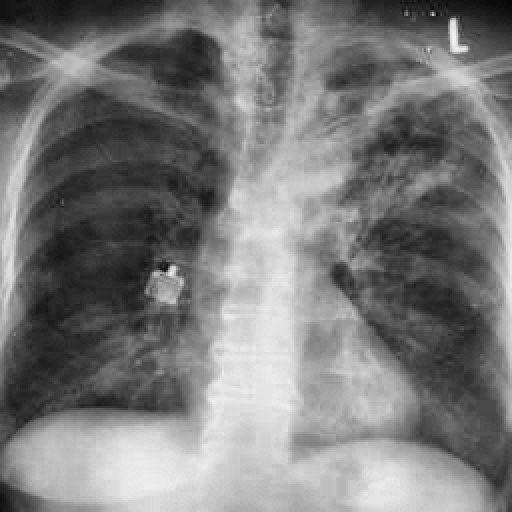
Finding: TUBERCULOSIS